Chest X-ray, PA view. Patient: 22 years old, sex M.
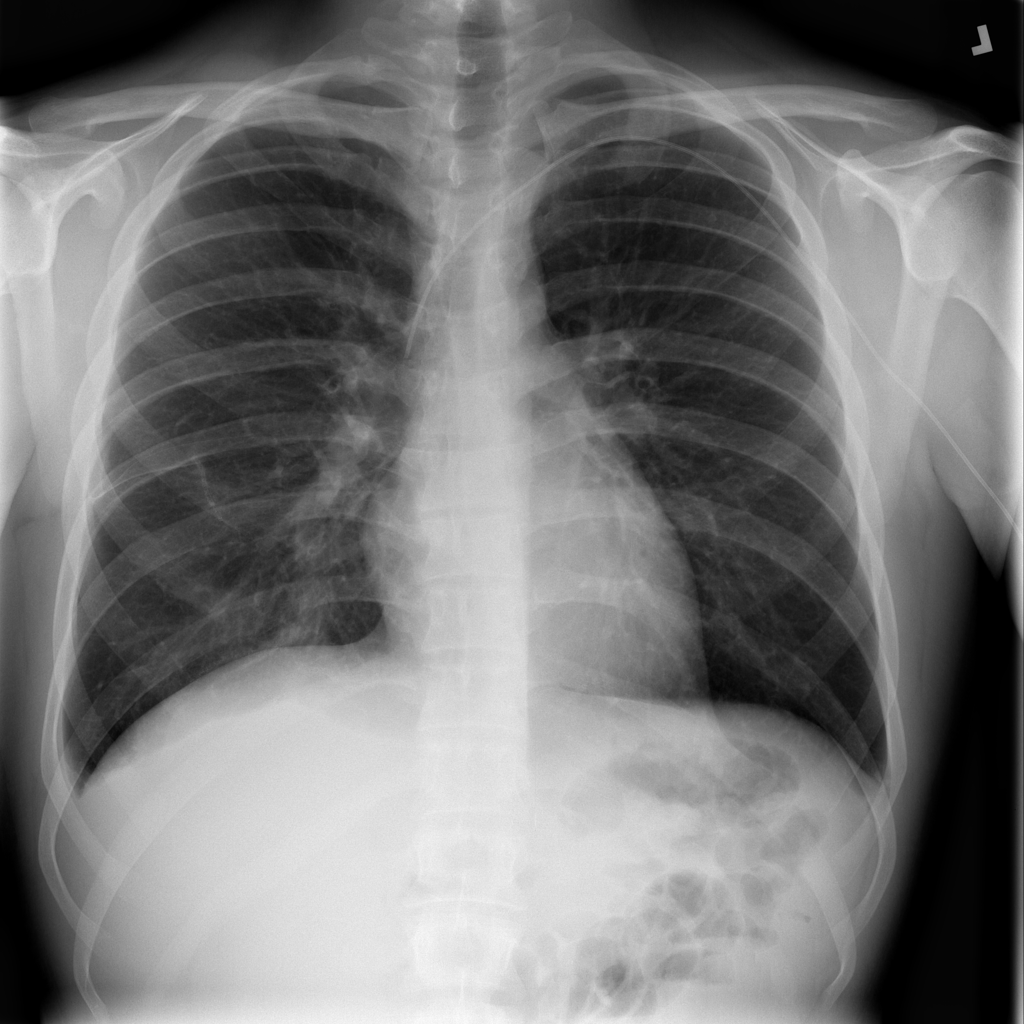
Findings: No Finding